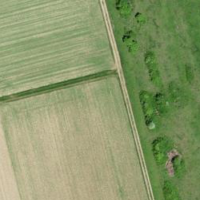
EUNIS habitat code: 52
Species observed at this site:
Tanacetum vulgare
Campanula rapunculoides
Cruciata laevipes